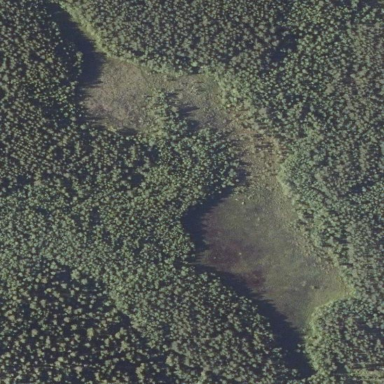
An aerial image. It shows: Bog wetland area.